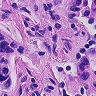
Metastatic tissue present: yes